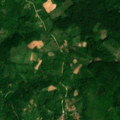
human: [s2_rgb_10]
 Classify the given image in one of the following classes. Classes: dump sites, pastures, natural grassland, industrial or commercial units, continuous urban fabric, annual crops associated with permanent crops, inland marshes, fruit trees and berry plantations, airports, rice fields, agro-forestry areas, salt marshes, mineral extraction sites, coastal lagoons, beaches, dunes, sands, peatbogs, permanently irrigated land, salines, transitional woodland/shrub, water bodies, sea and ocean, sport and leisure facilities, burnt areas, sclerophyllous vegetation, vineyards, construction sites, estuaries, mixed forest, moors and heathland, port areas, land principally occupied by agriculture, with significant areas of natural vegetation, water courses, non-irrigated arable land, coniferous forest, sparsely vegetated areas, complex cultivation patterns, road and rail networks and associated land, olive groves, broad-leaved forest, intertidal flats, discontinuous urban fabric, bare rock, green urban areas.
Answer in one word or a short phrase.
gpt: land principally occupied by agriculture, with significant areas of natural vegetation, broad-leaved forest